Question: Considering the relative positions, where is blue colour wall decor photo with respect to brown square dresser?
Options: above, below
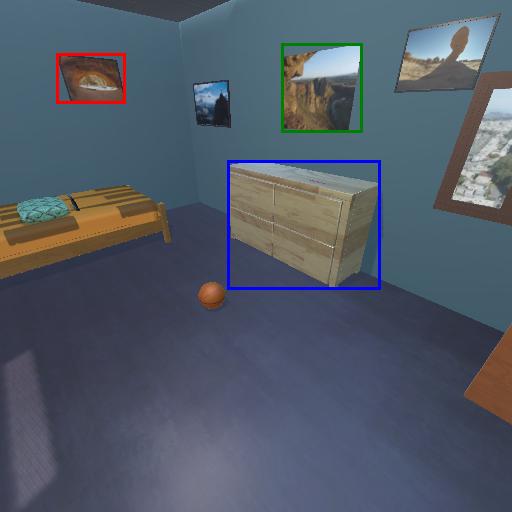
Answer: above